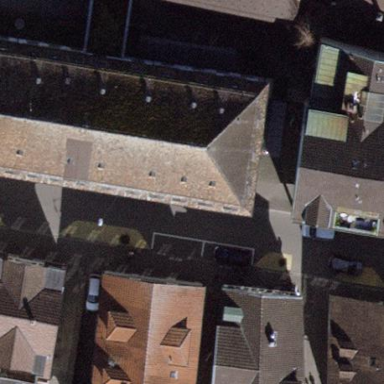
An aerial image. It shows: Town hall building.